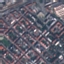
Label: Residential